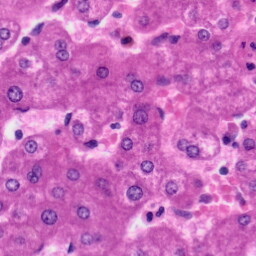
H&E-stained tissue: Liver